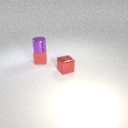
small red metal cube in front of small red rubber cube